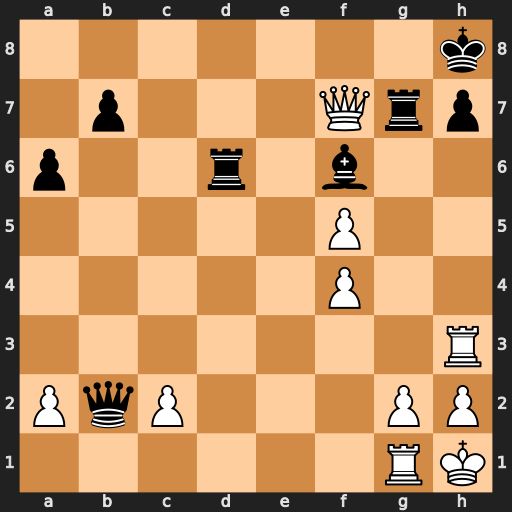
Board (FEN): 7k/1p3Qrp/p2r1b2/5P2/5P2/7R/PqP3PP/6RK
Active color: w
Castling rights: -
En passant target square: -
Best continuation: Qf8+ Rg8 Qxd6